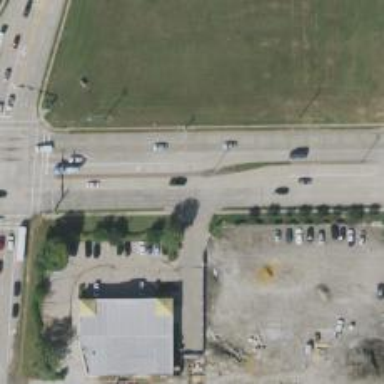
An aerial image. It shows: Secondary road with separate sidewalks.